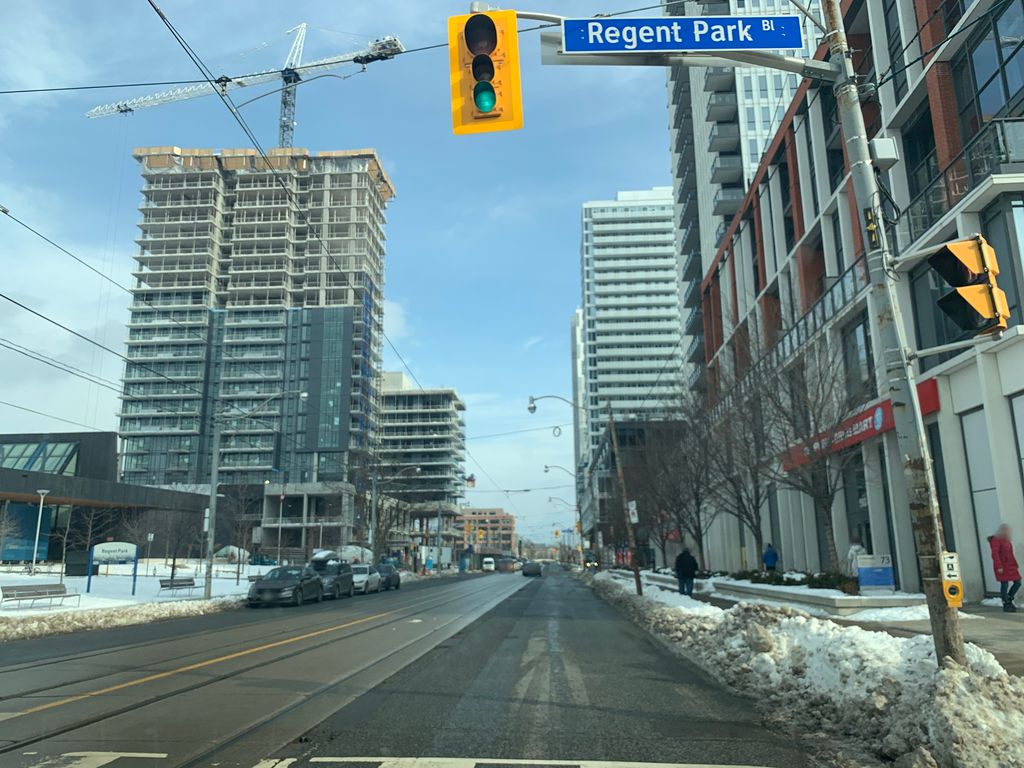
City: toronto